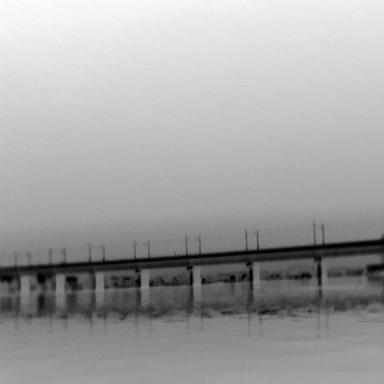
There is a canoe in the infrared image.